Question: I am developing an app in android. the app should have listing of items. It will look somewhat as below :
The problem is I need to list around 40 items the above way. I can do that using relative layout in xml file. But it is getting too long. For example for only creating 3 items my code looks huge like below(let alone 40) :
'''
<?xml version="1.0" encoding="utf-8"?>
<LinearLayout xmlns:android="http://schemas.android.com/apk/res/android"
android:layout_width="fill_parent"
android:layout_height="match_parent"
android:orientation="vertical" >
<RelativeLayout
android:layout_width="fill_parent"
android:layout_height="wrap_content"
android:background="@drawable/tvb" >
<ImageView
android:id="@+id/image_view"
android:layout_width="wrap_content"
android:layout_height="wrap_content"
android:layout_marginLeft="3dp"
android:adjustViewBounds="true"
android:maxHeight="60dp"
android:maxWidth="100dp"
android:scaleType="fitCenter"
android:src="@drawable/tomato" />
<TextView
android:layout_width="wrap_content"
android:layout_height="wrap_content"
android:layout_toRightOf="@id/image_view"
android:text="Tomato"
android:textColor="#000000"
android:textSize="25dp"
android:textStyle="bold" />
<TextView
android:layout_width="wrap_content"
android:layout_height="wrap_content"
android:layout_alignParentRight="true"
android:text="20gm"
android:textColor="#000000"
android:textSize="20dp"
android:textStyle="bold" />
</RelativeLayout>
<RelativeLayout
android:layout_width="fill_parent"
android:layout_height="wrap_content"
android:background="@drawable/tvb" >
<ImageView
android:id="@+id/image_view"
android:layout_width="wrap_content"
android:layout_height="wrap_content"
android:layout_marginLeft="3dp"
android:adjustViewBounds="true"
android:maxHeight="60dp"
android:maxWidth="100dp"
android:scaleType="fitCenter"
android:src="@drawable/begun" />
<TextView
android:layout_width="wrap_content"
android:layout_height="wrap_content"
android:layout_toRightOf="@id/image_view"
android:text="Begun"
android:textColor="#000000"
android:textSize="25dp"
android:textStyle="bold" />
<TextView
android:layout_width="wrap_content"
android:layout_height="wrap_content"
android:layout_alignParentRight="true"
android:text="45gm"
android:textColor="#000000"
android:textSize="20dp"
android:textStyle="bold" />
</RelativeLayout>
<RelativeLayout
android:layout_width="fill_parent"
android:layout_height="wrap_content"
android:background="@drawable/tvb" >
<ImageView
android:id="@+id/image_view"
android:layout_width="wrap_content"
android:layout_height="wrap_content"
android:layout_marginLeft="3dp"
android:adjustViewBounds="true"
android:maxHeight="60dp"
android:maxWidth="100dp"
android:scaleType="fitCenter"
android:src="@drawable/potol" />
<TextView
android:layout_width="wrap_content"
android:layout_height="wrap_content"
android:layout_toRightOf="@id/image_view"
android:text="Potol"
android:textColor="#000000"
android:textSize="25dp"
android:textStyle="bold" />
<TextView
android:layout_width="wrap_content"
android:layout_height="wrap_content"
android:layout_alignParentRight="true"
android:text="35gm"
android:textColor="#000000"
android:textSize="20dp"
android:textStyle="bold" />
</RelativeLayout>
</LinearLayout>
'''
However I can copy and paste it and do it for rest 37 items. But is it really efficient. That means getting xml file too long ... is it really efficient...
Again doing it in java may slow down the code. Cause I need Add image for every list item too.
I am expecting a good guideline. Can anyone suggest ?
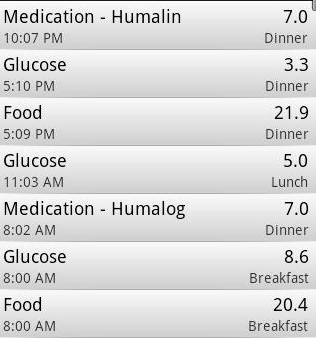
Answer: Use ListView with a ListViewAdapter.
This is a good and complete tutorial <URL>